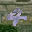
Label: 4